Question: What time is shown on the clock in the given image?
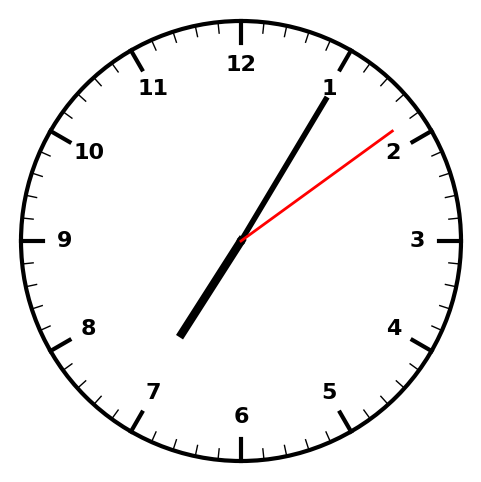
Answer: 07:05:09